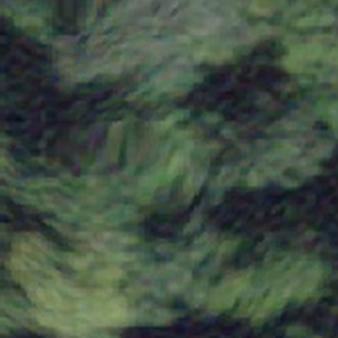
Label: other